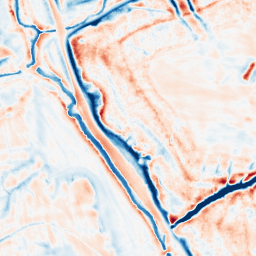
Category: edge_preserving
Decomposition family: bilateral
Decomposition parameters: d: 21
sigma_color: 150
sigma_space: 50
Upsampling method: bilinear
Upsampling parameters: scale: 4
Upsampling scale: 4